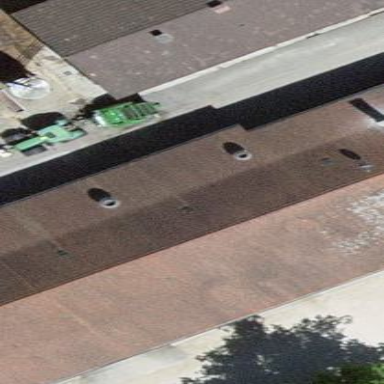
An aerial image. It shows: Farm building.